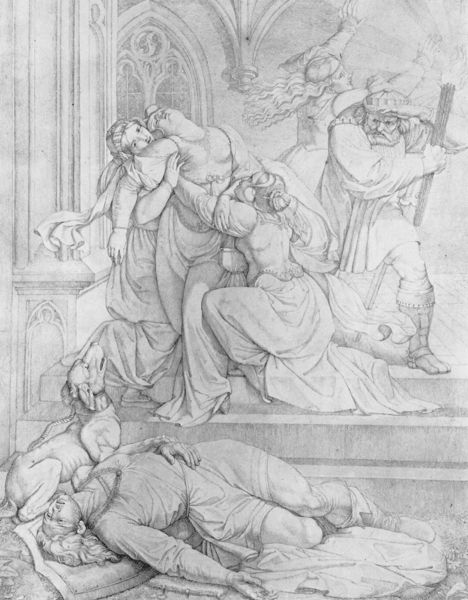
Titel: Krimhild eerblickt Siegfrieds Leiche (Die Nibelungen. Blatt 7)
Künstler: Peter Cornelius
Institution: Frankfurt, Städelsches Kunstinstitut
Schlagwörter: fuß, gemälde, kampf, mann, umhang, frauen, fenster, haar, kleid, skizze, stützen, säule, zeichnung, hund, schloss, malerei, gesicht, leiche, mord, stein, tod, tot, trauer, kirche, gewand, haare, stock, beine, liegen, schlafen, stab, figuren, treppe, treppen, kissen, stufe, stufen, fallen, flucht, bögen, schild, alter, weinen, radierung, stich, knüppel, soldat, bleistift, stiefel, jüngling, gotisch, leid, wut, töten, gothik, ohnmacht, schlagen, gefallen, gekrümmt, stiege, einhalt, bewusstlos